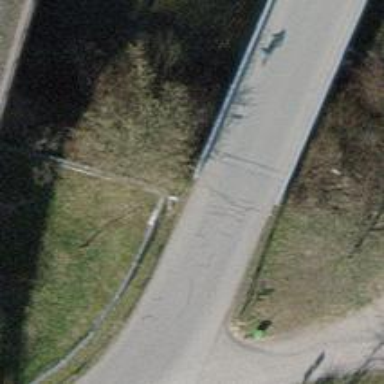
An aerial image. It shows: Asphalt road designated for service vehicles.